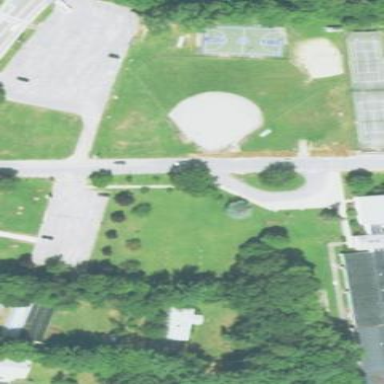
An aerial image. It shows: Recreation ground.